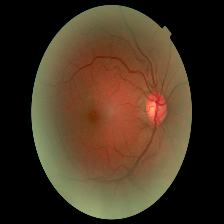
Diabetic retinopathy grade: Moderate